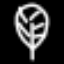
Label: leaf